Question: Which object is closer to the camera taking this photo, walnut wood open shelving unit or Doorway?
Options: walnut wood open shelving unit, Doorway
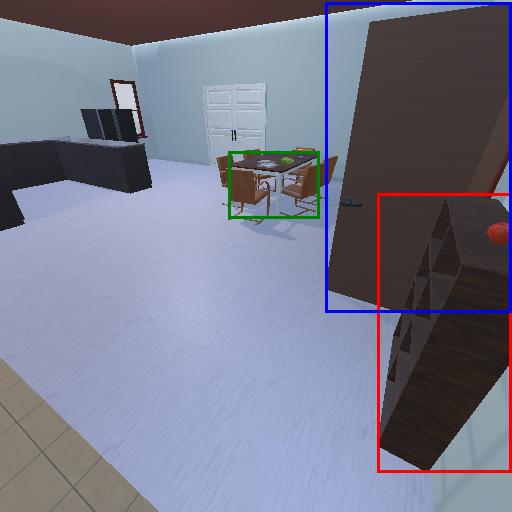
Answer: walnut wood open shelving unit